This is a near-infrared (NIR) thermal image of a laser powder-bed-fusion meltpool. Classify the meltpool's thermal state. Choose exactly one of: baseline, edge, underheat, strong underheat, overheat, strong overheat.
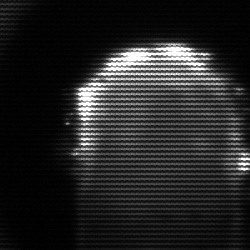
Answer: baseline